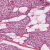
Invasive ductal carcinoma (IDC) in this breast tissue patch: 1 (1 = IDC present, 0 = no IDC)